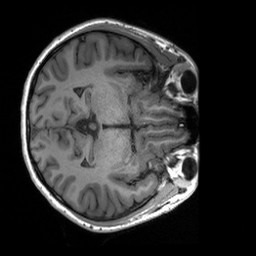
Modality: T1w
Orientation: axial
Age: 27
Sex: female
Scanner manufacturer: siemens
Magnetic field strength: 3 T
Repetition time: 2.3 s
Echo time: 0.00227 s